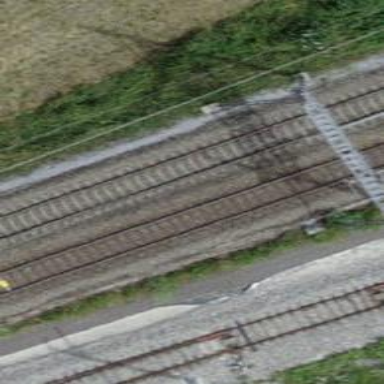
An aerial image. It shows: Single-track electrified railway with contact line.